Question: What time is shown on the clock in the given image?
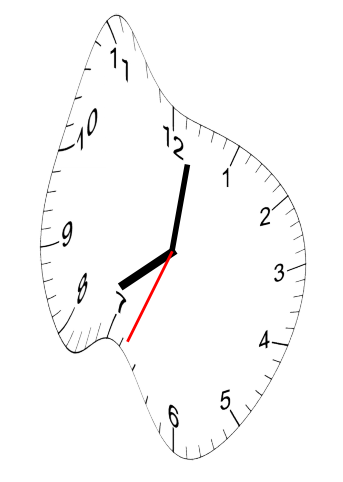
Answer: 08:01:34